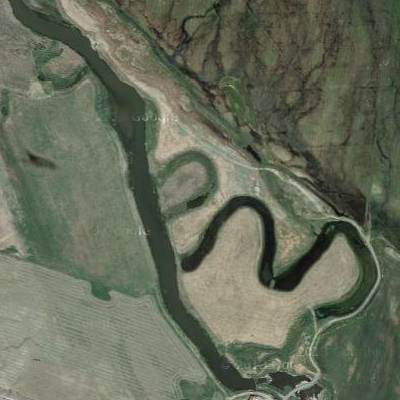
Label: RiverLake